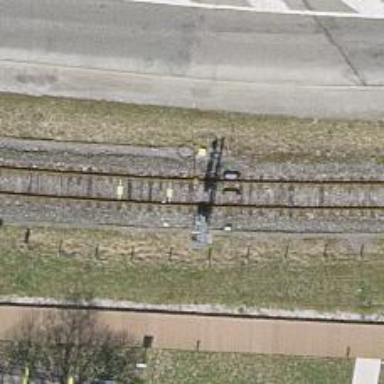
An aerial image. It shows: Railway signal.